Question: I'm trying to create an ad-hoc IPA distribution for an iOS app. I did that by going to Xcode > Product > Archive
I followed this <URL>
However I'm getting below error "(null)" is Already installed "(null)" has the same bundle id as (null)..
If I drag IPA file directly via Itunes it works fine.
I created an html file with manifest link. It's an https link (on local server with certificates created by openssl)
html file code below
'''
<a href='itms-services://?action=download-manifest&url=https://myhost/files/manifest.plist'>Download IPA</a>
'''
Manifest file
'''
<?xml version="1.0" encoding="UTF-8"?>
<!DOCTYPE plist PUBLIC "-//Apple//DTD PLIST 1.0//EN" "http://www.apple.com/DTDs/PropertyList-1.0.dtd">
<plist version="1.0">
<dict>
<key>items</key>
<array>
<dict>
<key>assets</key>
<array>
<dict>
<key>kind</key>
<string>software-package</string>
<key>url</key>
<string>https://myhost/files/ios app.ipa</string>
</dict>
<dict>
<key>kind</key>
<string>display-image</string>
<key>url</key>
<string>https://myhost/files/image.57x57.png</string>
</dict>
<dict>
<key>kind</key>
<string>full-size-image</string>
<key>url</key>
<string>https://myhost/files/image.512x512.png</string>
</dict>
</array>
<key>metadata</key>
<dict>
<key>bundle-identifier</key>
<string>com.company.ios-app</string>
<key>bundle-version</key>
<string>1.0</string>
<key>kind</key>
<string>software</string>
<key>platform-identifier</key>
<string>com.apple.platform.iphoneos</string>
<key>title</key>
<string>ios app</string>
</dict>
</dict>
</array>
</dict>
</plist>
'''

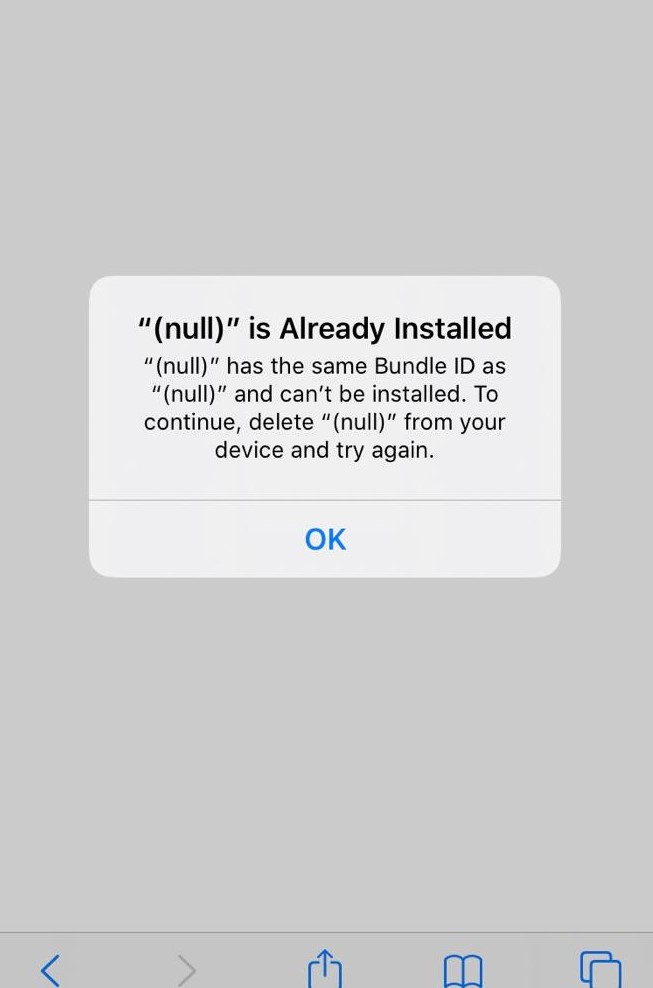
Answer: Just remove space " " in software-package name
replace
'''
<string>https://myhost/files/ios app.ipa</string>
'''
with
'''
<string>https://myhost/files/iosapp.ipa</string>
'''
This fixed for me.